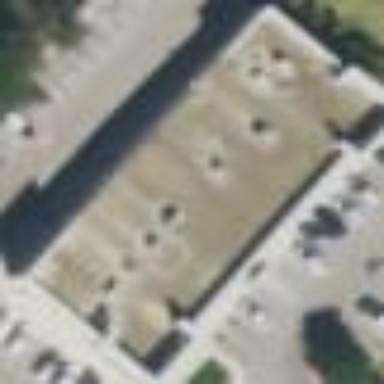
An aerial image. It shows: Retail building.